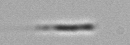
Label: Bacillariophyceae